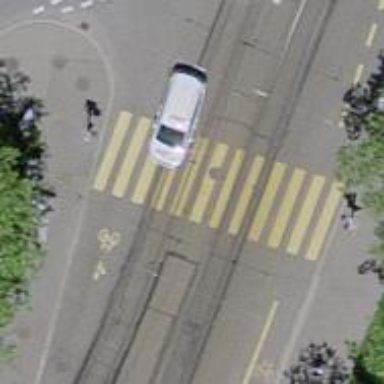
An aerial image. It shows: Road crossing with traffic signals.